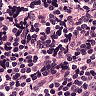
Metastatic tissue present: no